Question: I am trying to run a helloworld example of scalatra (<URL> in eclipse and when I import the project in eclipse I get the error popup

I am using kepler with 2.10 scala version
Note: I clicked on Yes but now it gives me cross compilation errors which are following
1. grizzled-slf4j_2.9.2-0.6.9.jar is cross-compiled with an incompatible version of Scala (2.9.2).
2. lift-json_2.9.1-2.4.jar is cross-compiled with an incompatible version of Scala (2.9.1).
3. rl_2.9.2-0.3.2.jar is cross-compiled with an incompatible version of Scala (2.9.2).
4. specs2_2.9.2-1.12.jar is cross-compiled with an incompatible version of Scala (2.9.2).
5. specs2-scalaz-core_2.9.2-6.0.1.jar is cross-compiled with an incompatible version of Scala (2.9.2).
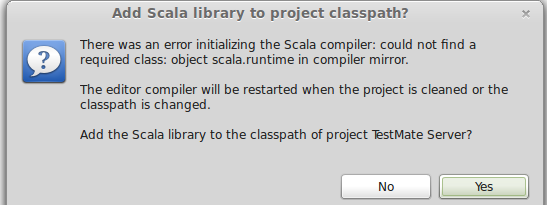
Answer: The latest version of the Scala IDE does not support Scala 2.9, unfortunately. You need to update your project. If you are using Sbt for your test project, it should be enough to set your scala version to '2.10.3' and export to eclipse (using <URL>. Depending on your Eclipse settings, you might need to Refresh the workspace.